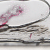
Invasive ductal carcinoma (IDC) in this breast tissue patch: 0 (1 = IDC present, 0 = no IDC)